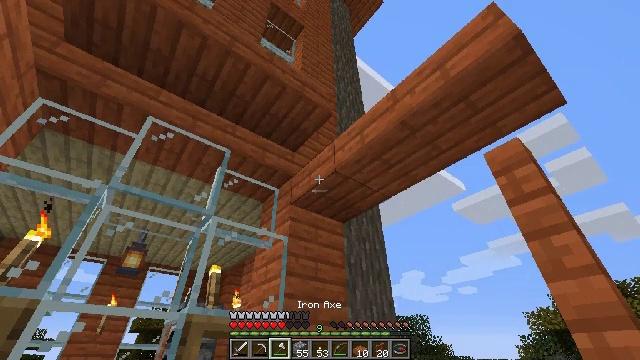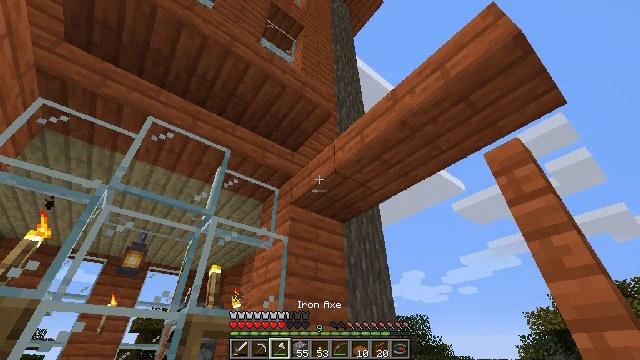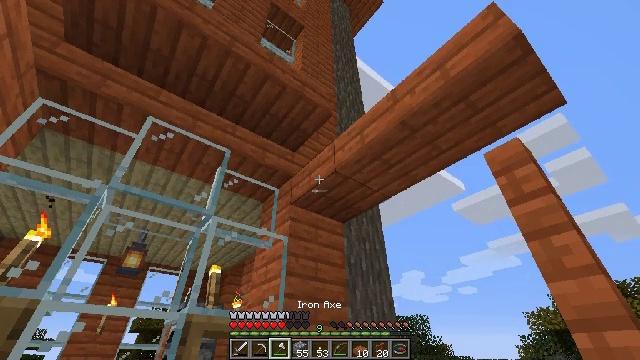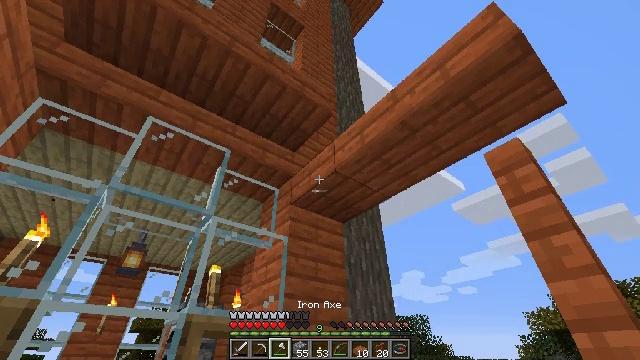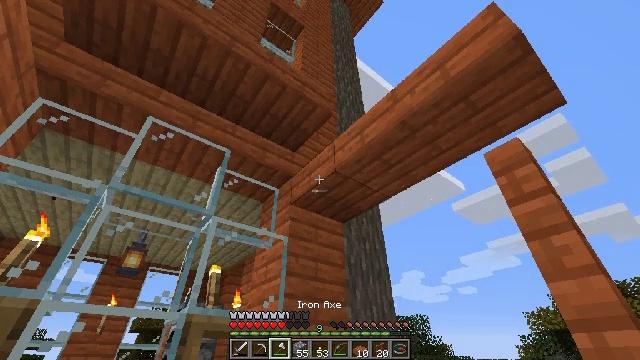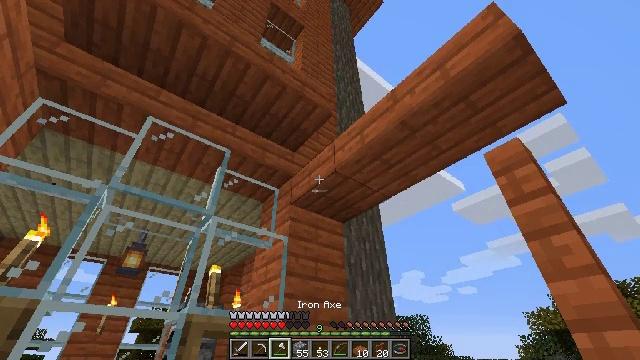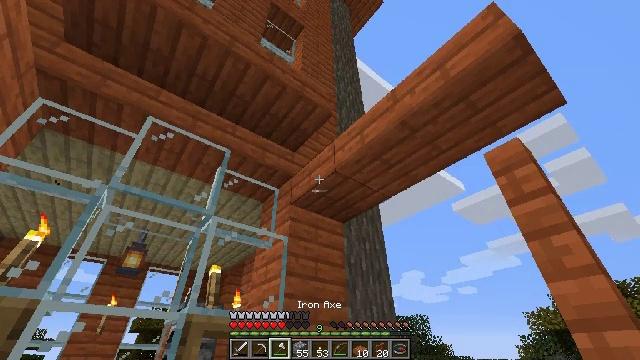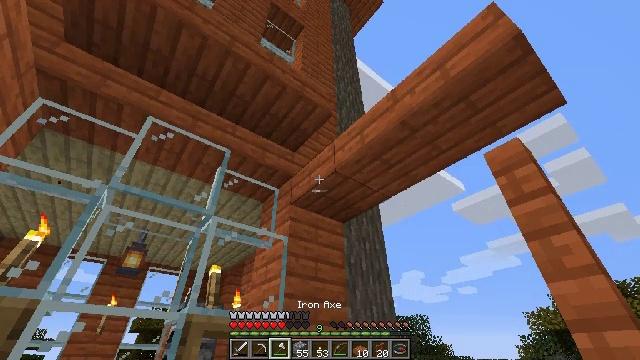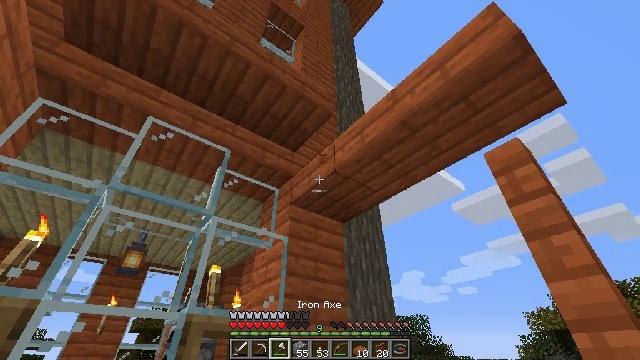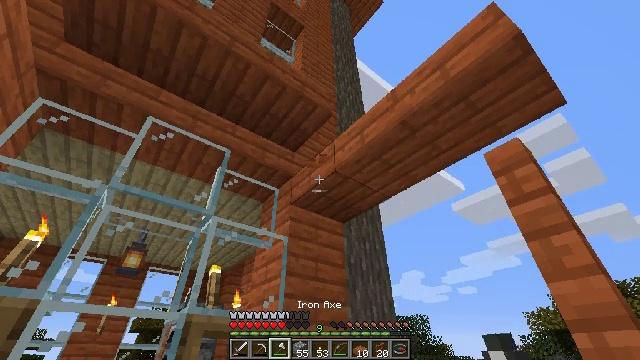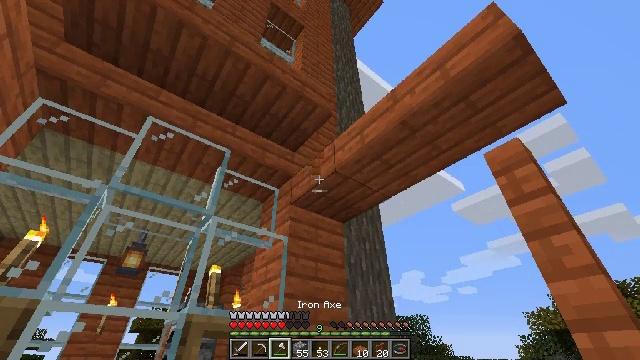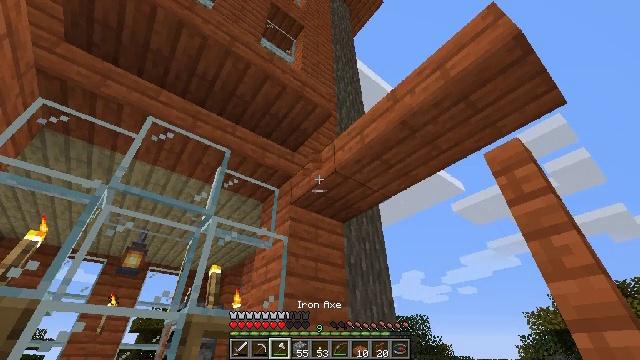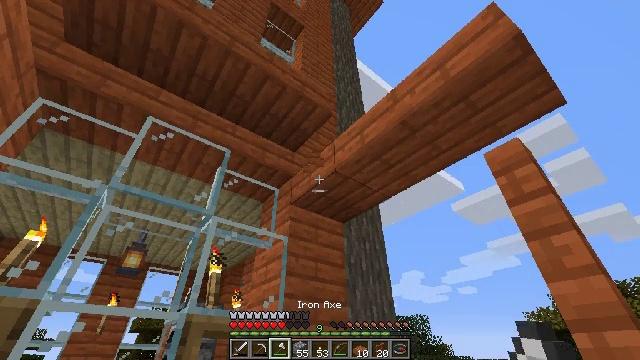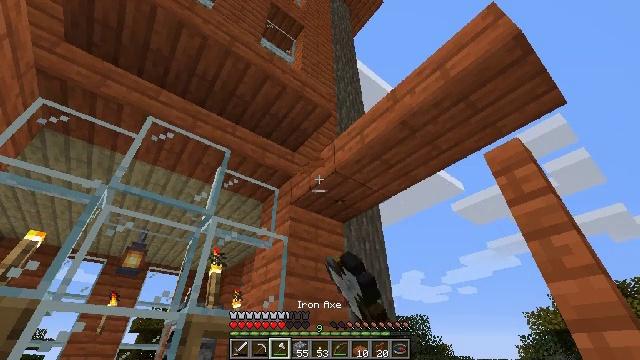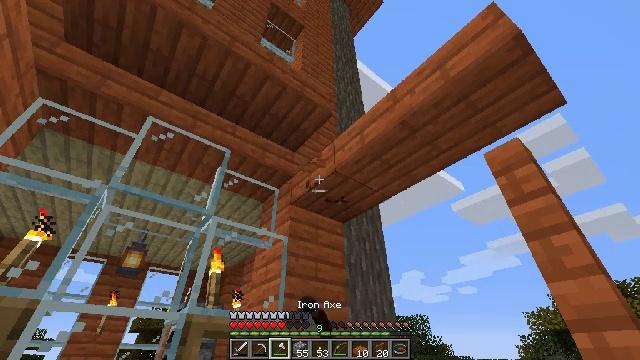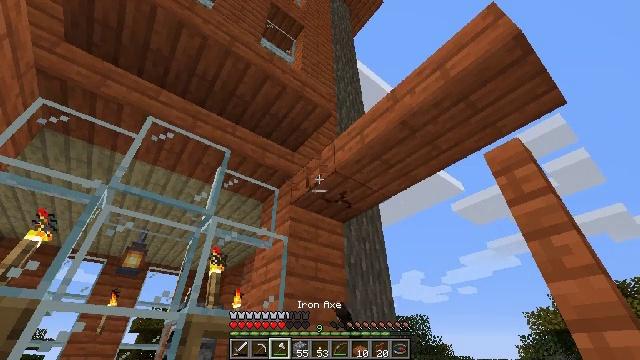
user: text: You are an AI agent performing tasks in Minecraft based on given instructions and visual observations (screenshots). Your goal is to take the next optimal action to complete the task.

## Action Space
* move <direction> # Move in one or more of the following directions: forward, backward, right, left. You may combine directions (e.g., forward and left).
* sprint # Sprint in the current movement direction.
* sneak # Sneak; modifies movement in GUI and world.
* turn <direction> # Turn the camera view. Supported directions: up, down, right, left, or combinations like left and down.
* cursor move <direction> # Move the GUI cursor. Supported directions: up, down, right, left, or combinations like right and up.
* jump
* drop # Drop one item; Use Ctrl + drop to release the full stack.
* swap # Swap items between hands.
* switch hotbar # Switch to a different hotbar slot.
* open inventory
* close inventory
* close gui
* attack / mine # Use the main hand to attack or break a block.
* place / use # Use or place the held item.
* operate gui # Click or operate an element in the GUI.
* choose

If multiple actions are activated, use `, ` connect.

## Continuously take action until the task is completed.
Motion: motion action
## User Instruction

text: Attack the acacia slab with your tool.
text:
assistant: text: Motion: no_op
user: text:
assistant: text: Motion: no_op
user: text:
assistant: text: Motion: no_op
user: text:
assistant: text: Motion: no_op
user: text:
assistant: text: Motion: no_op
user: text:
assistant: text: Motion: no_op
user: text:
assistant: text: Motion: no_op
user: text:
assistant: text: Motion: attack / mine
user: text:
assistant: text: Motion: attack / mine
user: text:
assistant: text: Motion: attack / mine
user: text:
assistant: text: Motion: attack / mine
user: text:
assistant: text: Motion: attack / mine
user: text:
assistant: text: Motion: attack / mine
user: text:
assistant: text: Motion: attack / mine
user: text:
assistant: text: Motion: attack / mine
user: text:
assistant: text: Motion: attack / mine
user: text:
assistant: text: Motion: attack / mine
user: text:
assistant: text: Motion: attack / mine
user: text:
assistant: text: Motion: attack / mine
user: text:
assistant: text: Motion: attack / mine
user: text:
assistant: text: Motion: attack / mine
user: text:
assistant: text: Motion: attack / mine
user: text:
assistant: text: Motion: attack / mine
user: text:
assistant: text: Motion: attack / mine
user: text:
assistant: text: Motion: turn right and up, attack / mine
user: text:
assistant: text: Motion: turn right and up, attack / mine
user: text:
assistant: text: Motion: turn right, attack / mine
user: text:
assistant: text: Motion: attack / mine
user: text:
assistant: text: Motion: attack / mine
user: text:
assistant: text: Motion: attack / mine